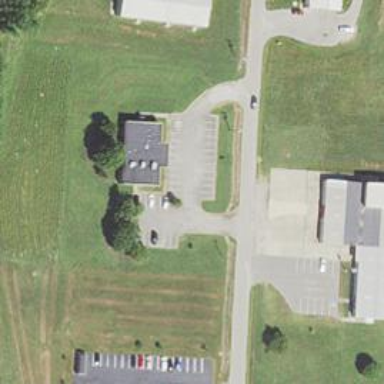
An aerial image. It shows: Healthcare clinic.